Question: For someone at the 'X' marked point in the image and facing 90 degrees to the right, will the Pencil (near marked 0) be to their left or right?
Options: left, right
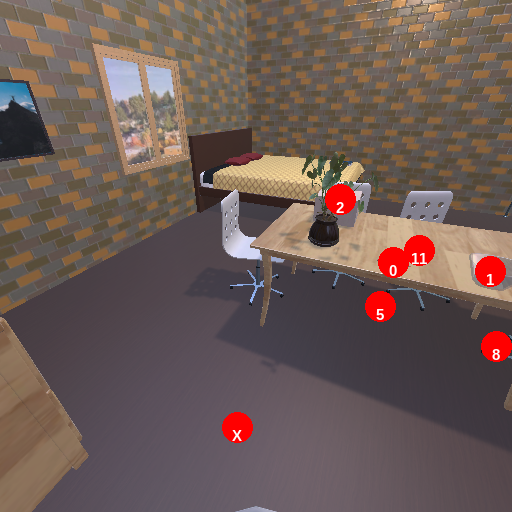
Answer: left